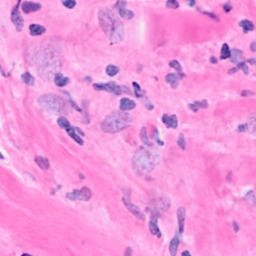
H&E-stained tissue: Breast